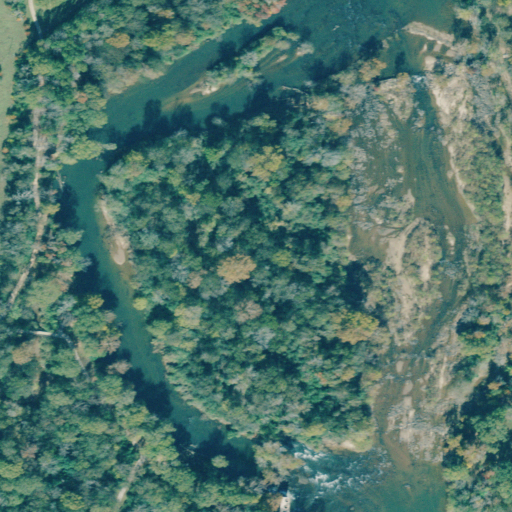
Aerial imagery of island in Georgia named Buzzard Island containing open water, mixed forest, woody wetlands, herbaceous wetlands, deciduous forest, evergreen forest, pasture, grassland, and open development